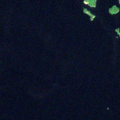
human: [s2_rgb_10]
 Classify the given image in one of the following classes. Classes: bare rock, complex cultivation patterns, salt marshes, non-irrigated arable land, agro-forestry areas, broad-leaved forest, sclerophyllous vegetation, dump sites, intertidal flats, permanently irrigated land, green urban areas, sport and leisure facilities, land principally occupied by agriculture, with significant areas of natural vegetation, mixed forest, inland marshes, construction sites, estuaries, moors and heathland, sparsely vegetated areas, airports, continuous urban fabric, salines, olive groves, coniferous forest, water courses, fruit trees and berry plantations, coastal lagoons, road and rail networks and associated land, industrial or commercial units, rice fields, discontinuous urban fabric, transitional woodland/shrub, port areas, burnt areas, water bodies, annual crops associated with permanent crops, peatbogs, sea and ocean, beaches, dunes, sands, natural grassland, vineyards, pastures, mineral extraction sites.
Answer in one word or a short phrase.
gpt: water bodies